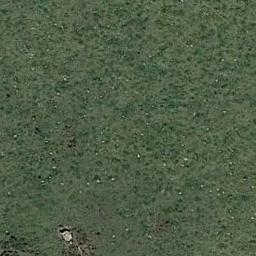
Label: meadow